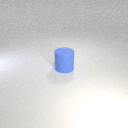
large blue rubber cylinder